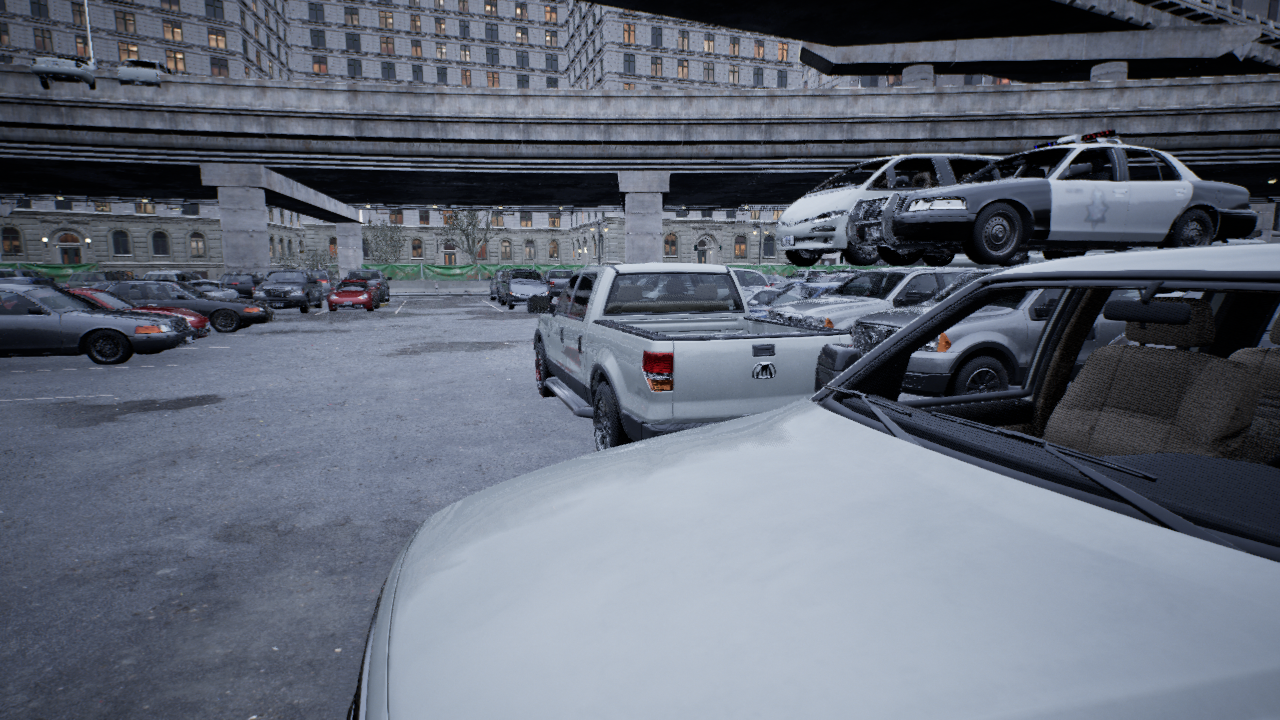
Venue: arterial
Lighting: overcast
Vehicle rig: pickup